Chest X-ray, AP view. Patient: 61 years old, sex F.
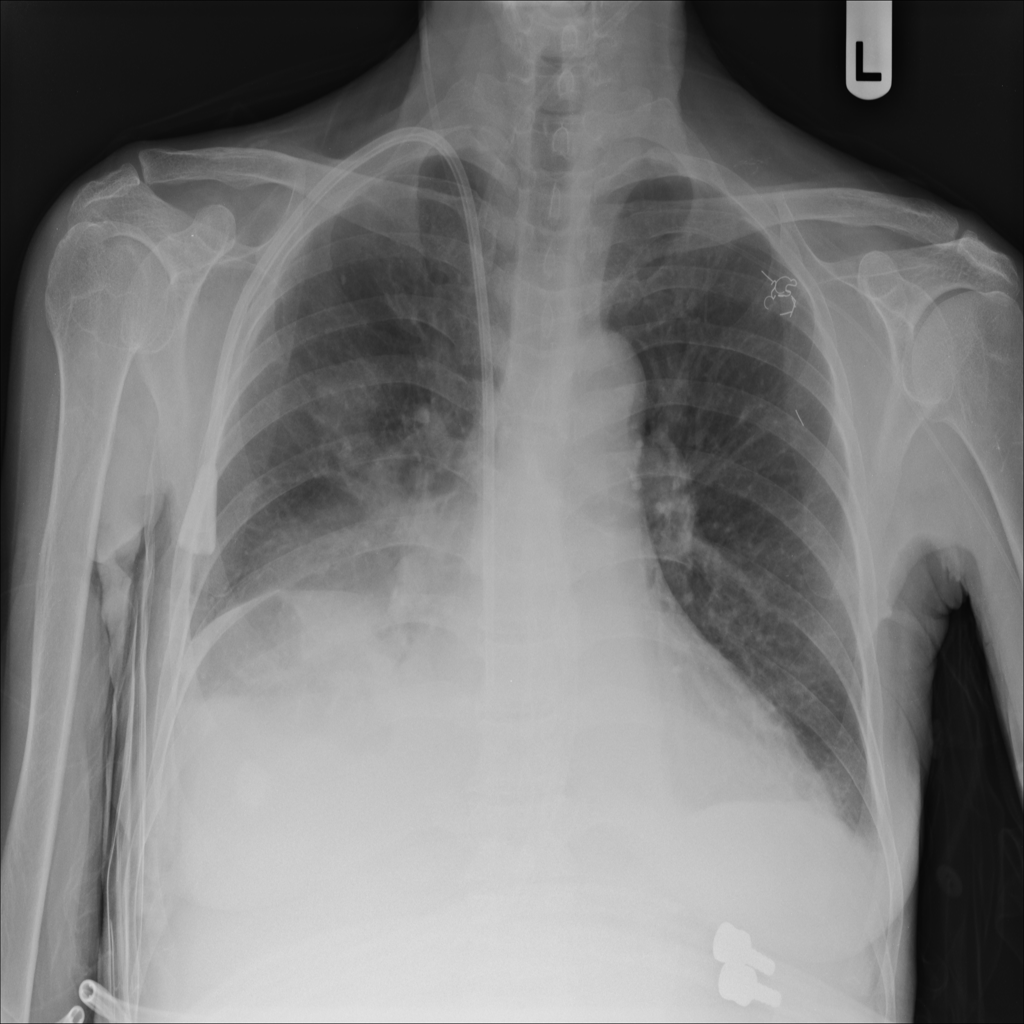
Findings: Consolidation, Effusion